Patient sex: M
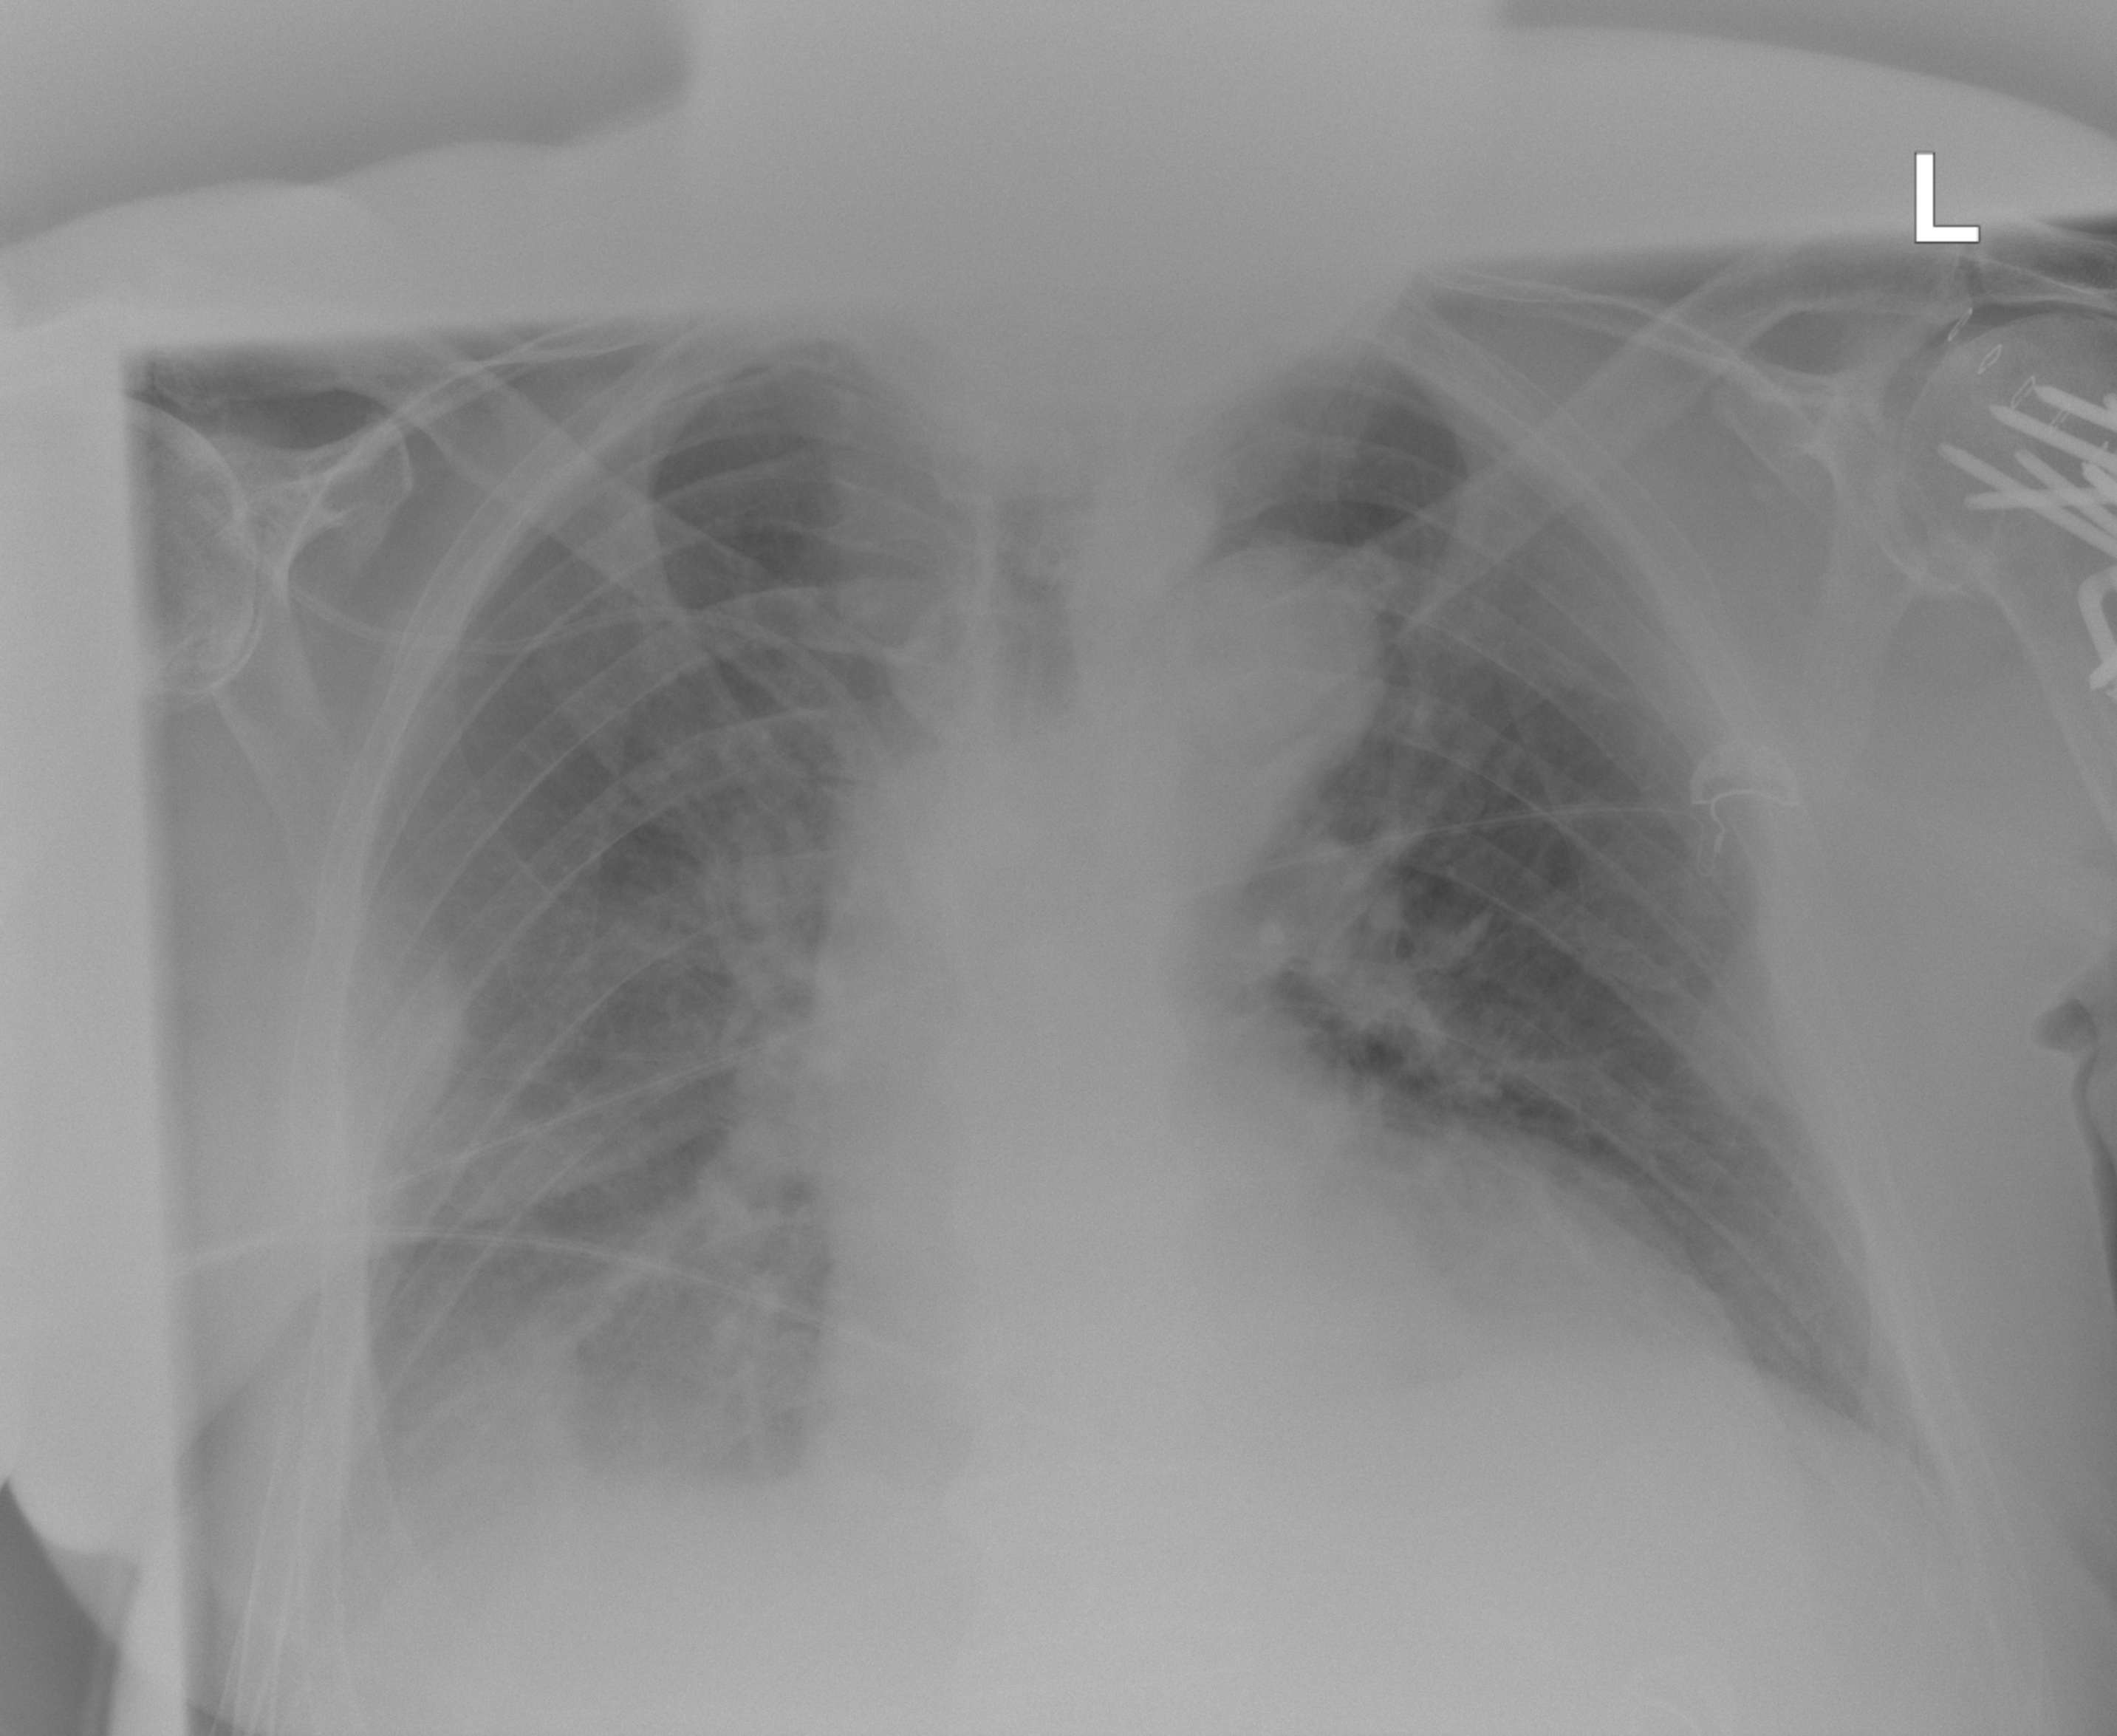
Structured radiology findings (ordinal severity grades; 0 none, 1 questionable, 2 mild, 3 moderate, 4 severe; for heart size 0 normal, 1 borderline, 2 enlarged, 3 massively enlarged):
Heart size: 0
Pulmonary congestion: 0
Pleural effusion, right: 2
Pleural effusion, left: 0
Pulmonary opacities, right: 0
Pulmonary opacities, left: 0
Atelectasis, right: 2
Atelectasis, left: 0